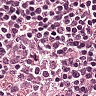
Metastatic tissue present: no